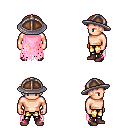
a pixel art fantasy rpg character, male body template, human, light skin, pink tattered cape, gold greaves, red short bangs hairstyle, chain helm, maroon shoes, four views (front, back, left, right), 2x2 character sprite sheet, small pixel art, hard edges, no anti-aliasing